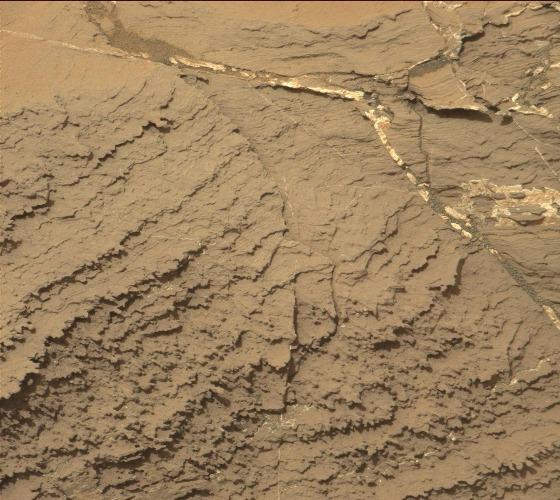
Terrain classes present: Bedrock, Gravel / Sand / Soil, Shadow